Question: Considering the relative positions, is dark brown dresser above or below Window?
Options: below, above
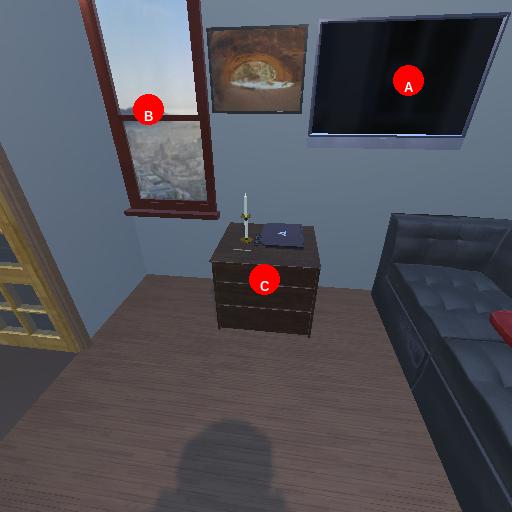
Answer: below